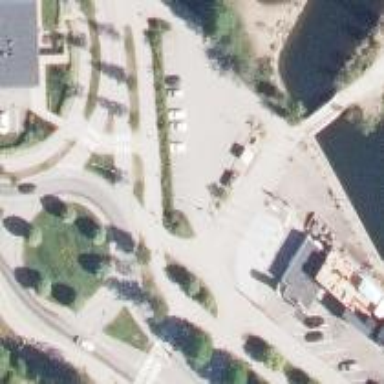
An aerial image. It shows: Secondary road made of asphalt leading to roundabout.